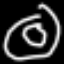
Label: donut